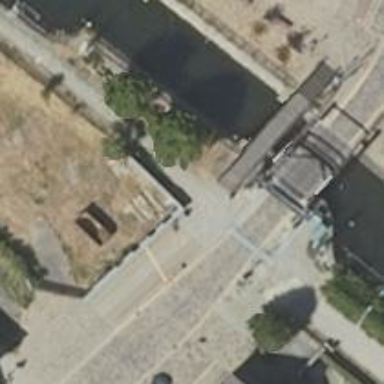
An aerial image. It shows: Bascule movable bridge on residential road.